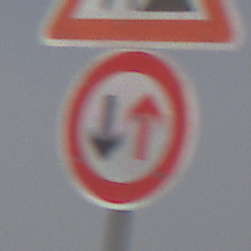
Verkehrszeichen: VorrangDesGegenverkehrs
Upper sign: Arbeitsstelle
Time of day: MorningAfternoon
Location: Outdoor (Nature)
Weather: PartlyCloudy
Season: NotSpecified
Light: Natural